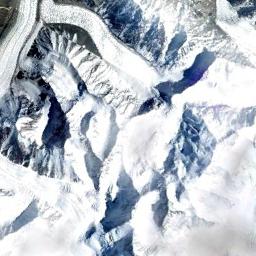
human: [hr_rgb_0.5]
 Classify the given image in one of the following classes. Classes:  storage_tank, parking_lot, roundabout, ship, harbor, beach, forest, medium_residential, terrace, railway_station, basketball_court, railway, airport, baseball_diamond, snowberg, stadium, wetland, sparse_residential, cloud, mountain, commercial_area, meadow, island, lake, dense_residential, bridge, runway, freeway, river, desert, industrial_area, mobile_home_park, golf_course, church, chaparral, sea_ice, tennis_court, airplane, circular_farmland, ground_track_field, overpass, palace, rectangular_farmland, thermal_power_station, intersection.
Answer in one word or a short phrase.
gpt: snowberg